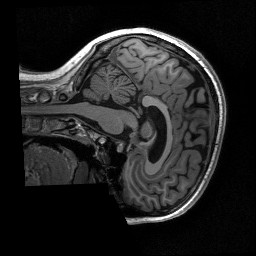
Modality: T1w
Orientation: sagittal
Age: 21
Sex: female
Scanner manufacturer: siemens
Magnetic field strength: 3 T
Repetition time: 2.53 s
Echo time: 0.00219 s